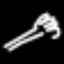
Label: fork